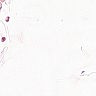
Metastatic tissue present: no